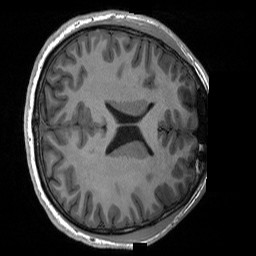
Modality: T1w
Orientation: axial
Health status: ill
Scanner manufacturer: siemens
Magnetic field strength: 3 T
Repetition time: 2.3 s
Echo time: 0.00226 s